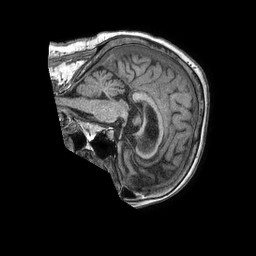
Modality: T1w
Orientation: sagittal
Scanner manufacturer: philips
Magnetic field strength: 1.5 T
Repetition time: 0.007515 s
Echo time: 0.003414 s